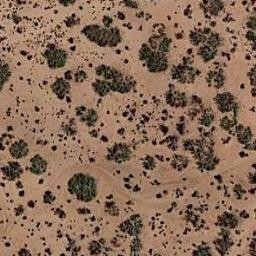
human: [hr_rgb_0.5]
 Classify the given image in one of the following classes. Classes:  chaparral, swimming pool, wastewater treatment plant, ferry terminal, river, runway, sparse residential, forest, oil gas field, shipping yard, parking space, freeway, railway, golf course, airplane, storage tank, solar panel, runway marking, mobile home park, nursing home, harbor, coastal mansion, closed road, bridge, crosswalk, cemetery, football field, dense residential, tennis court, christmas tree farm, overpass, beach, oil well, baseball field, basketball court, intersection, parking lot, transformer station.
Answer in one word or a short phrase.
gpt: chaparral